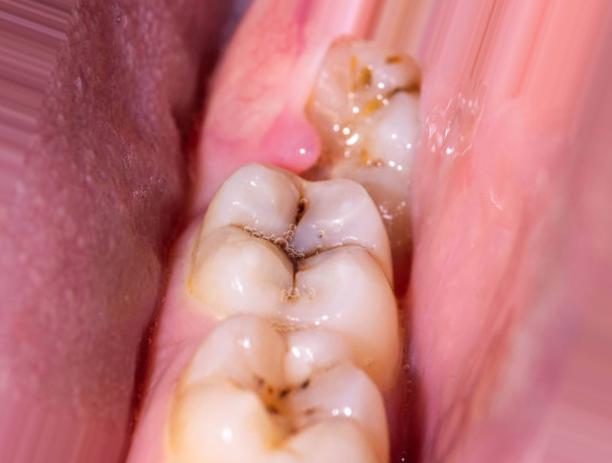
Condition: Caries